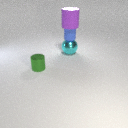
small blue rubber cylinder above large cyan metal sphere